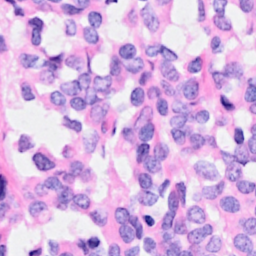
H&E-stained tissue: Breast